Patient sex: M
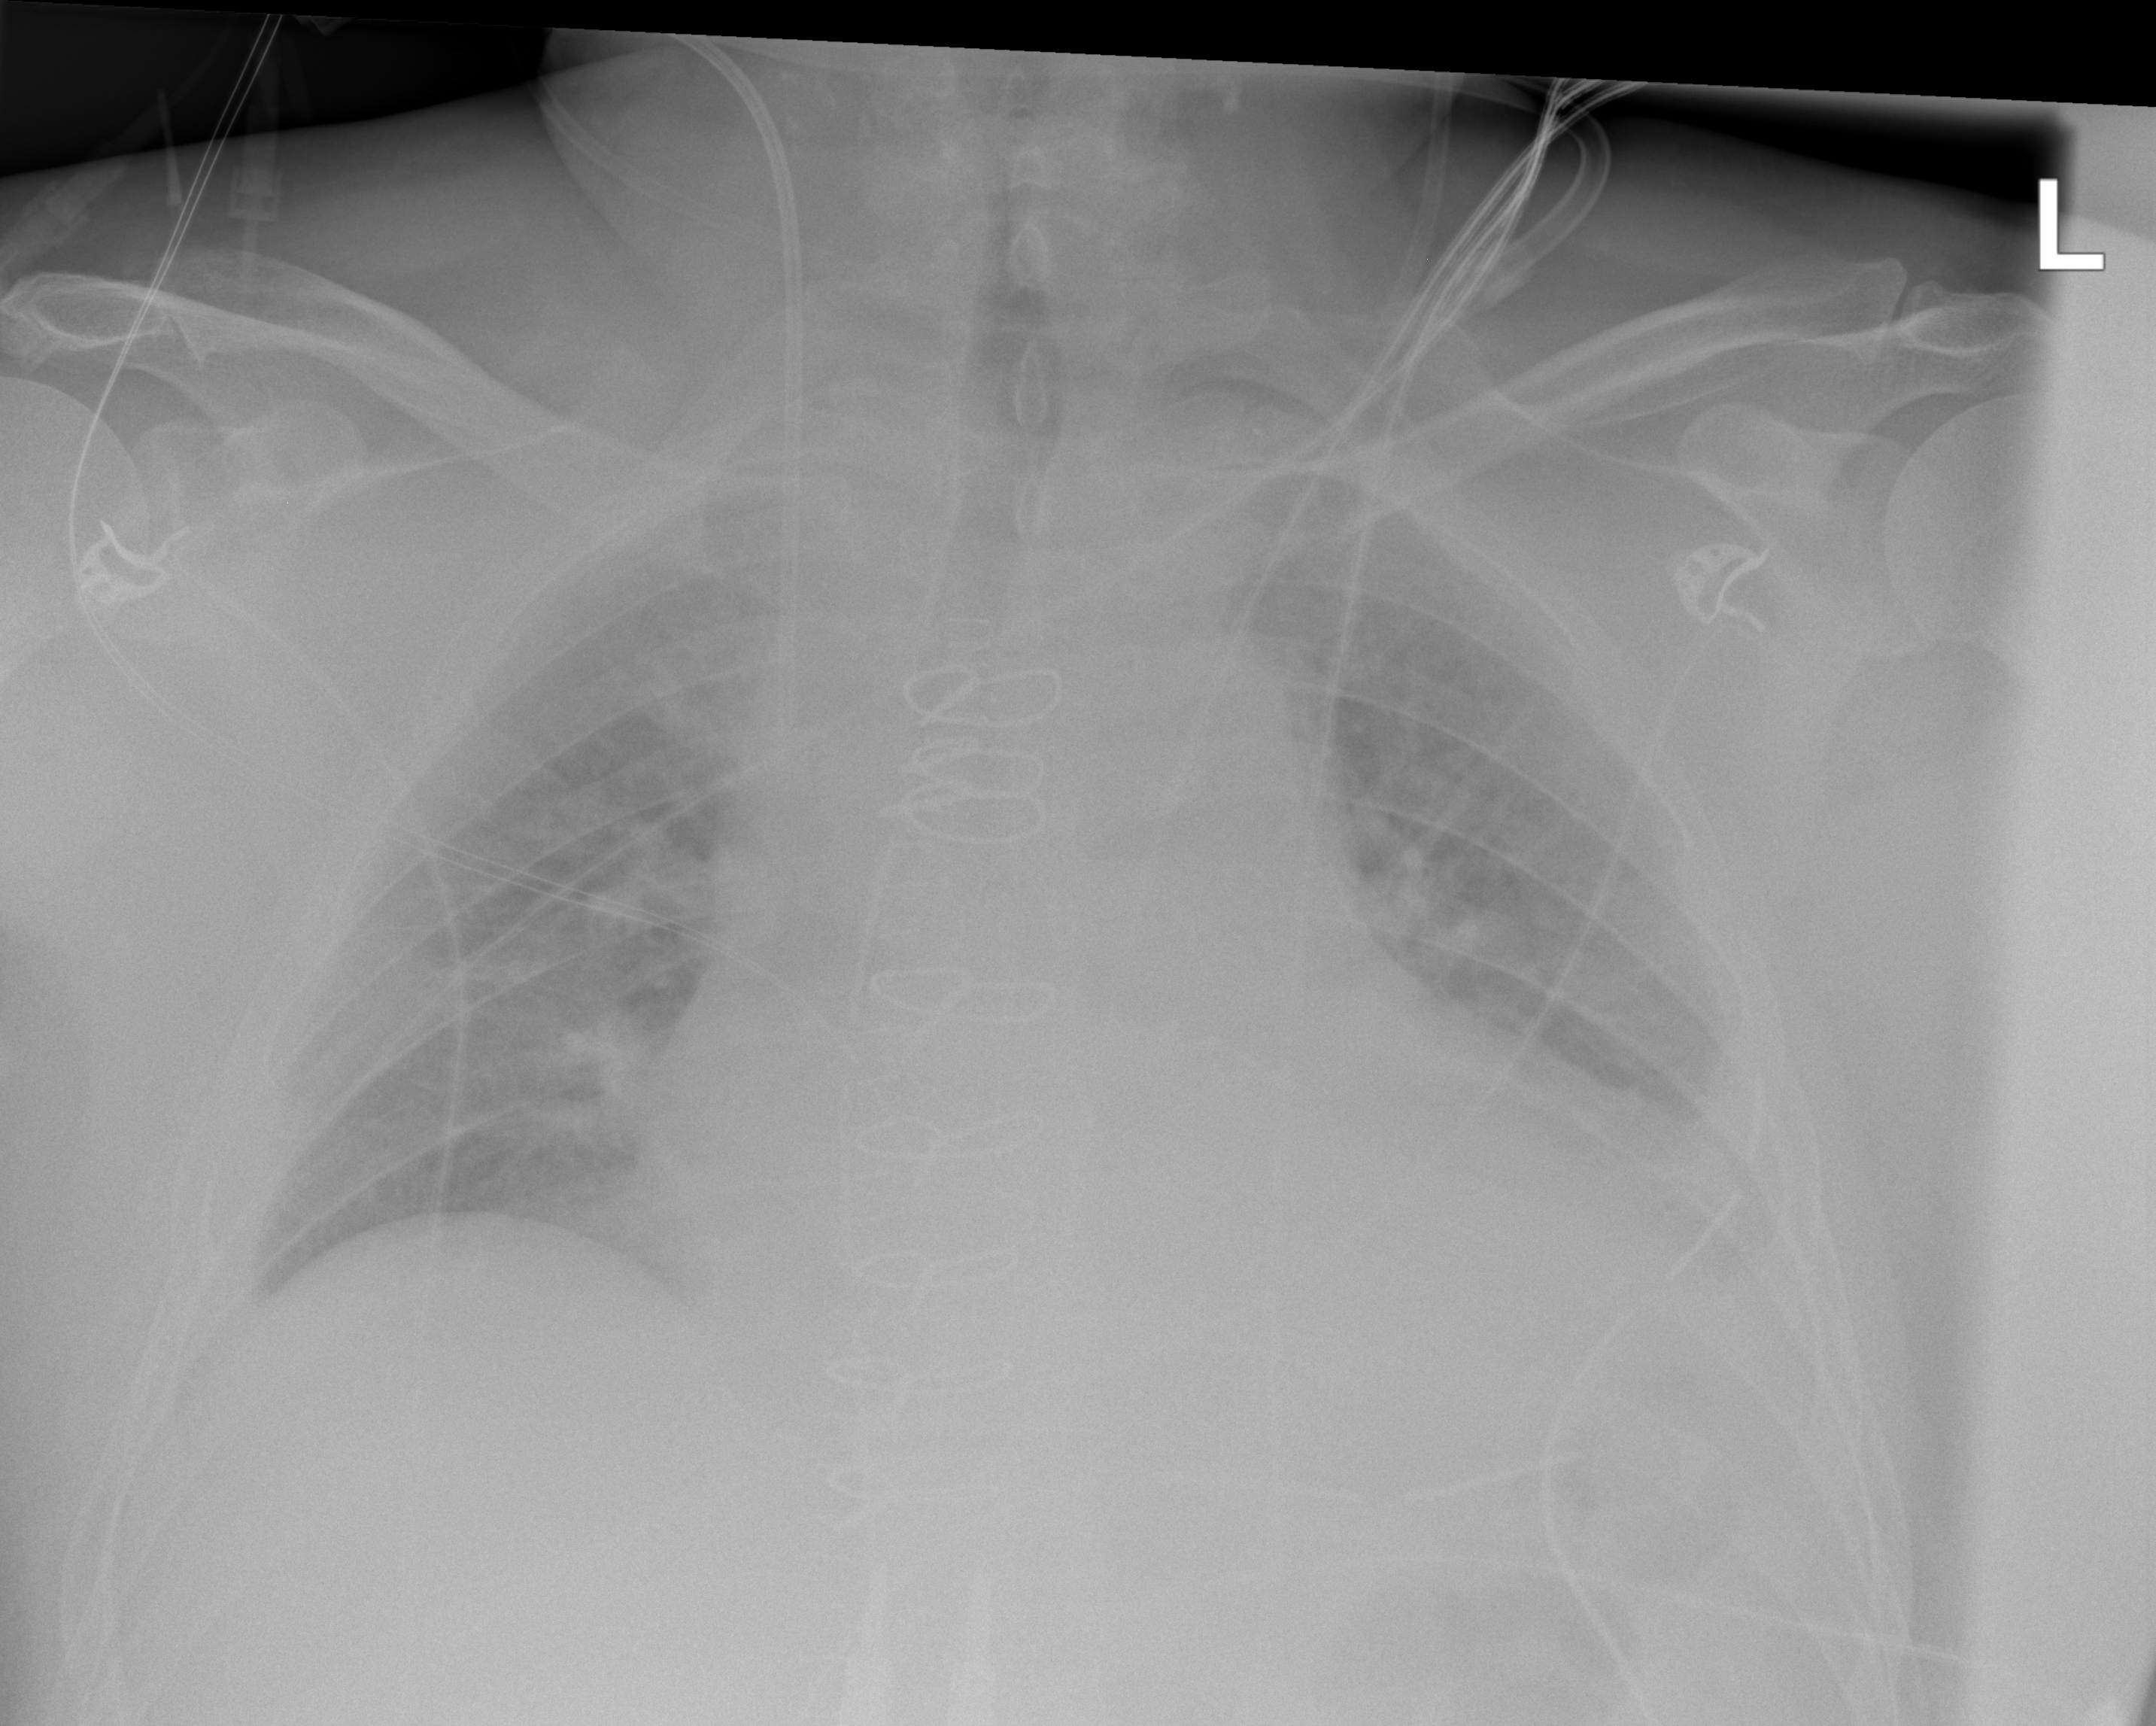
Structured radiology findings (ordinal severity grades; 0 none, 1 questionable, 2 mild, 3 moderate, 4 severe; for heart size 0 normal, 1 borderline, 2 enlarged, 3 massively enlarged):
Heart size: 2
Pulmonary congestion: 2
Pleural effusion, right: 2
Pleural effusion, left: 2
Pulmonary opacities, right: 2
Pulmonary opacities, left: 2
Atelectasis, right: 0
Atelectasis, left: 2